Field crop: tomato
Growth stage: 2
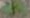
Species: solanum